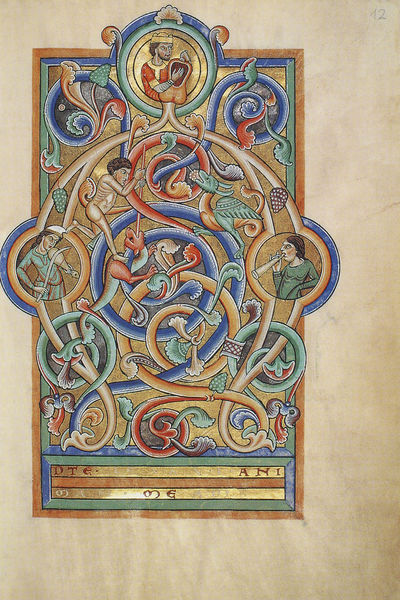
Titel: Stammheim Missale, Hildesheim
Schlagwörter: blau, flügel, kampf, nackt, vogel, gelb, grün, menschen, blume, bunt, blüten, rot, ornament, mensch, rahmen, horn, figur, gold, musiker, hübsch, krone, kreis, ranken, goldfarben, farbig, schrift, bogen, wein, dekor, buch, eckig, rechteck, text, kreise, buchdruck, buchseite, pergament, geige, mittelalter, laute, tröte, harfe, weinranken, kreisförmig, mandala, spiralen, spirale, drachen, drache, gebetbuch, musikanten, buchmalerei, codex, bläser, blasinstrument, goldig, könig#, bildseite, schlangband